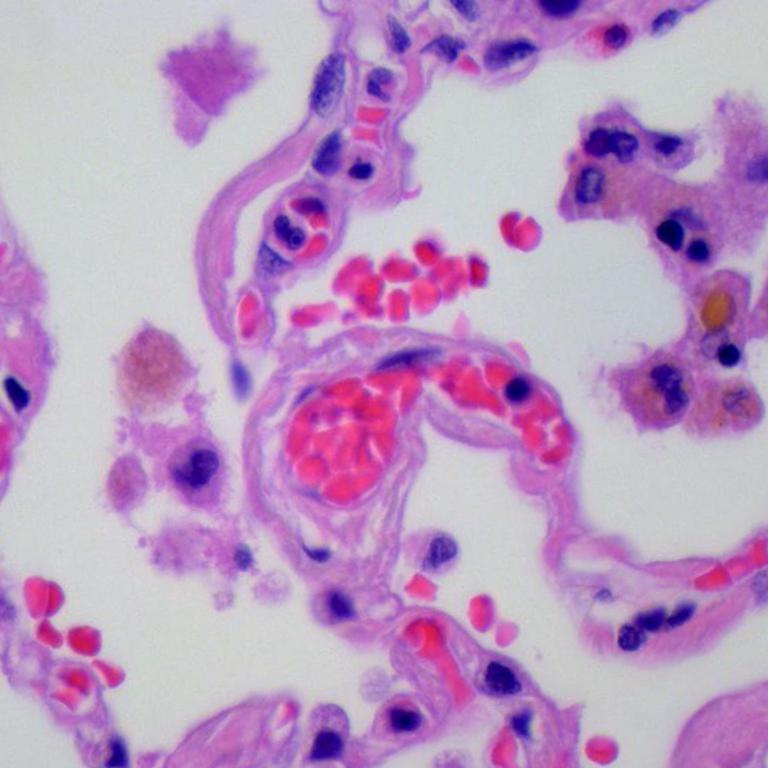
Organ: lung
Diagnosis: benign